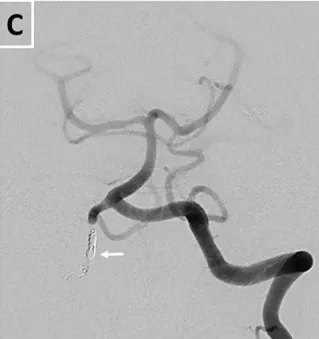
Pre- and post-interventional images of the right dysplastic vertebral artery and its multifocal stenoses. (C) Post-interventional digital subtraction angiography of the posterior circulation after coil occlusion of the right V4 segment (tailed arrow) with preservation of the right posterior inferior cerebellar artery outflow.
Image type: radiology (ct)